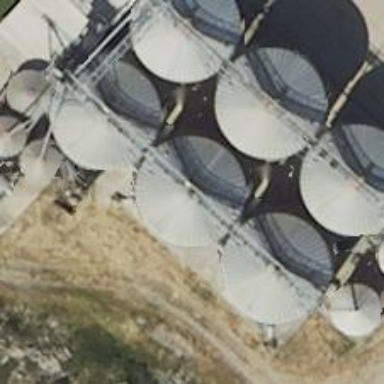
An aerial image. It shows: Storage tank that is man-made.